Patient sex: F
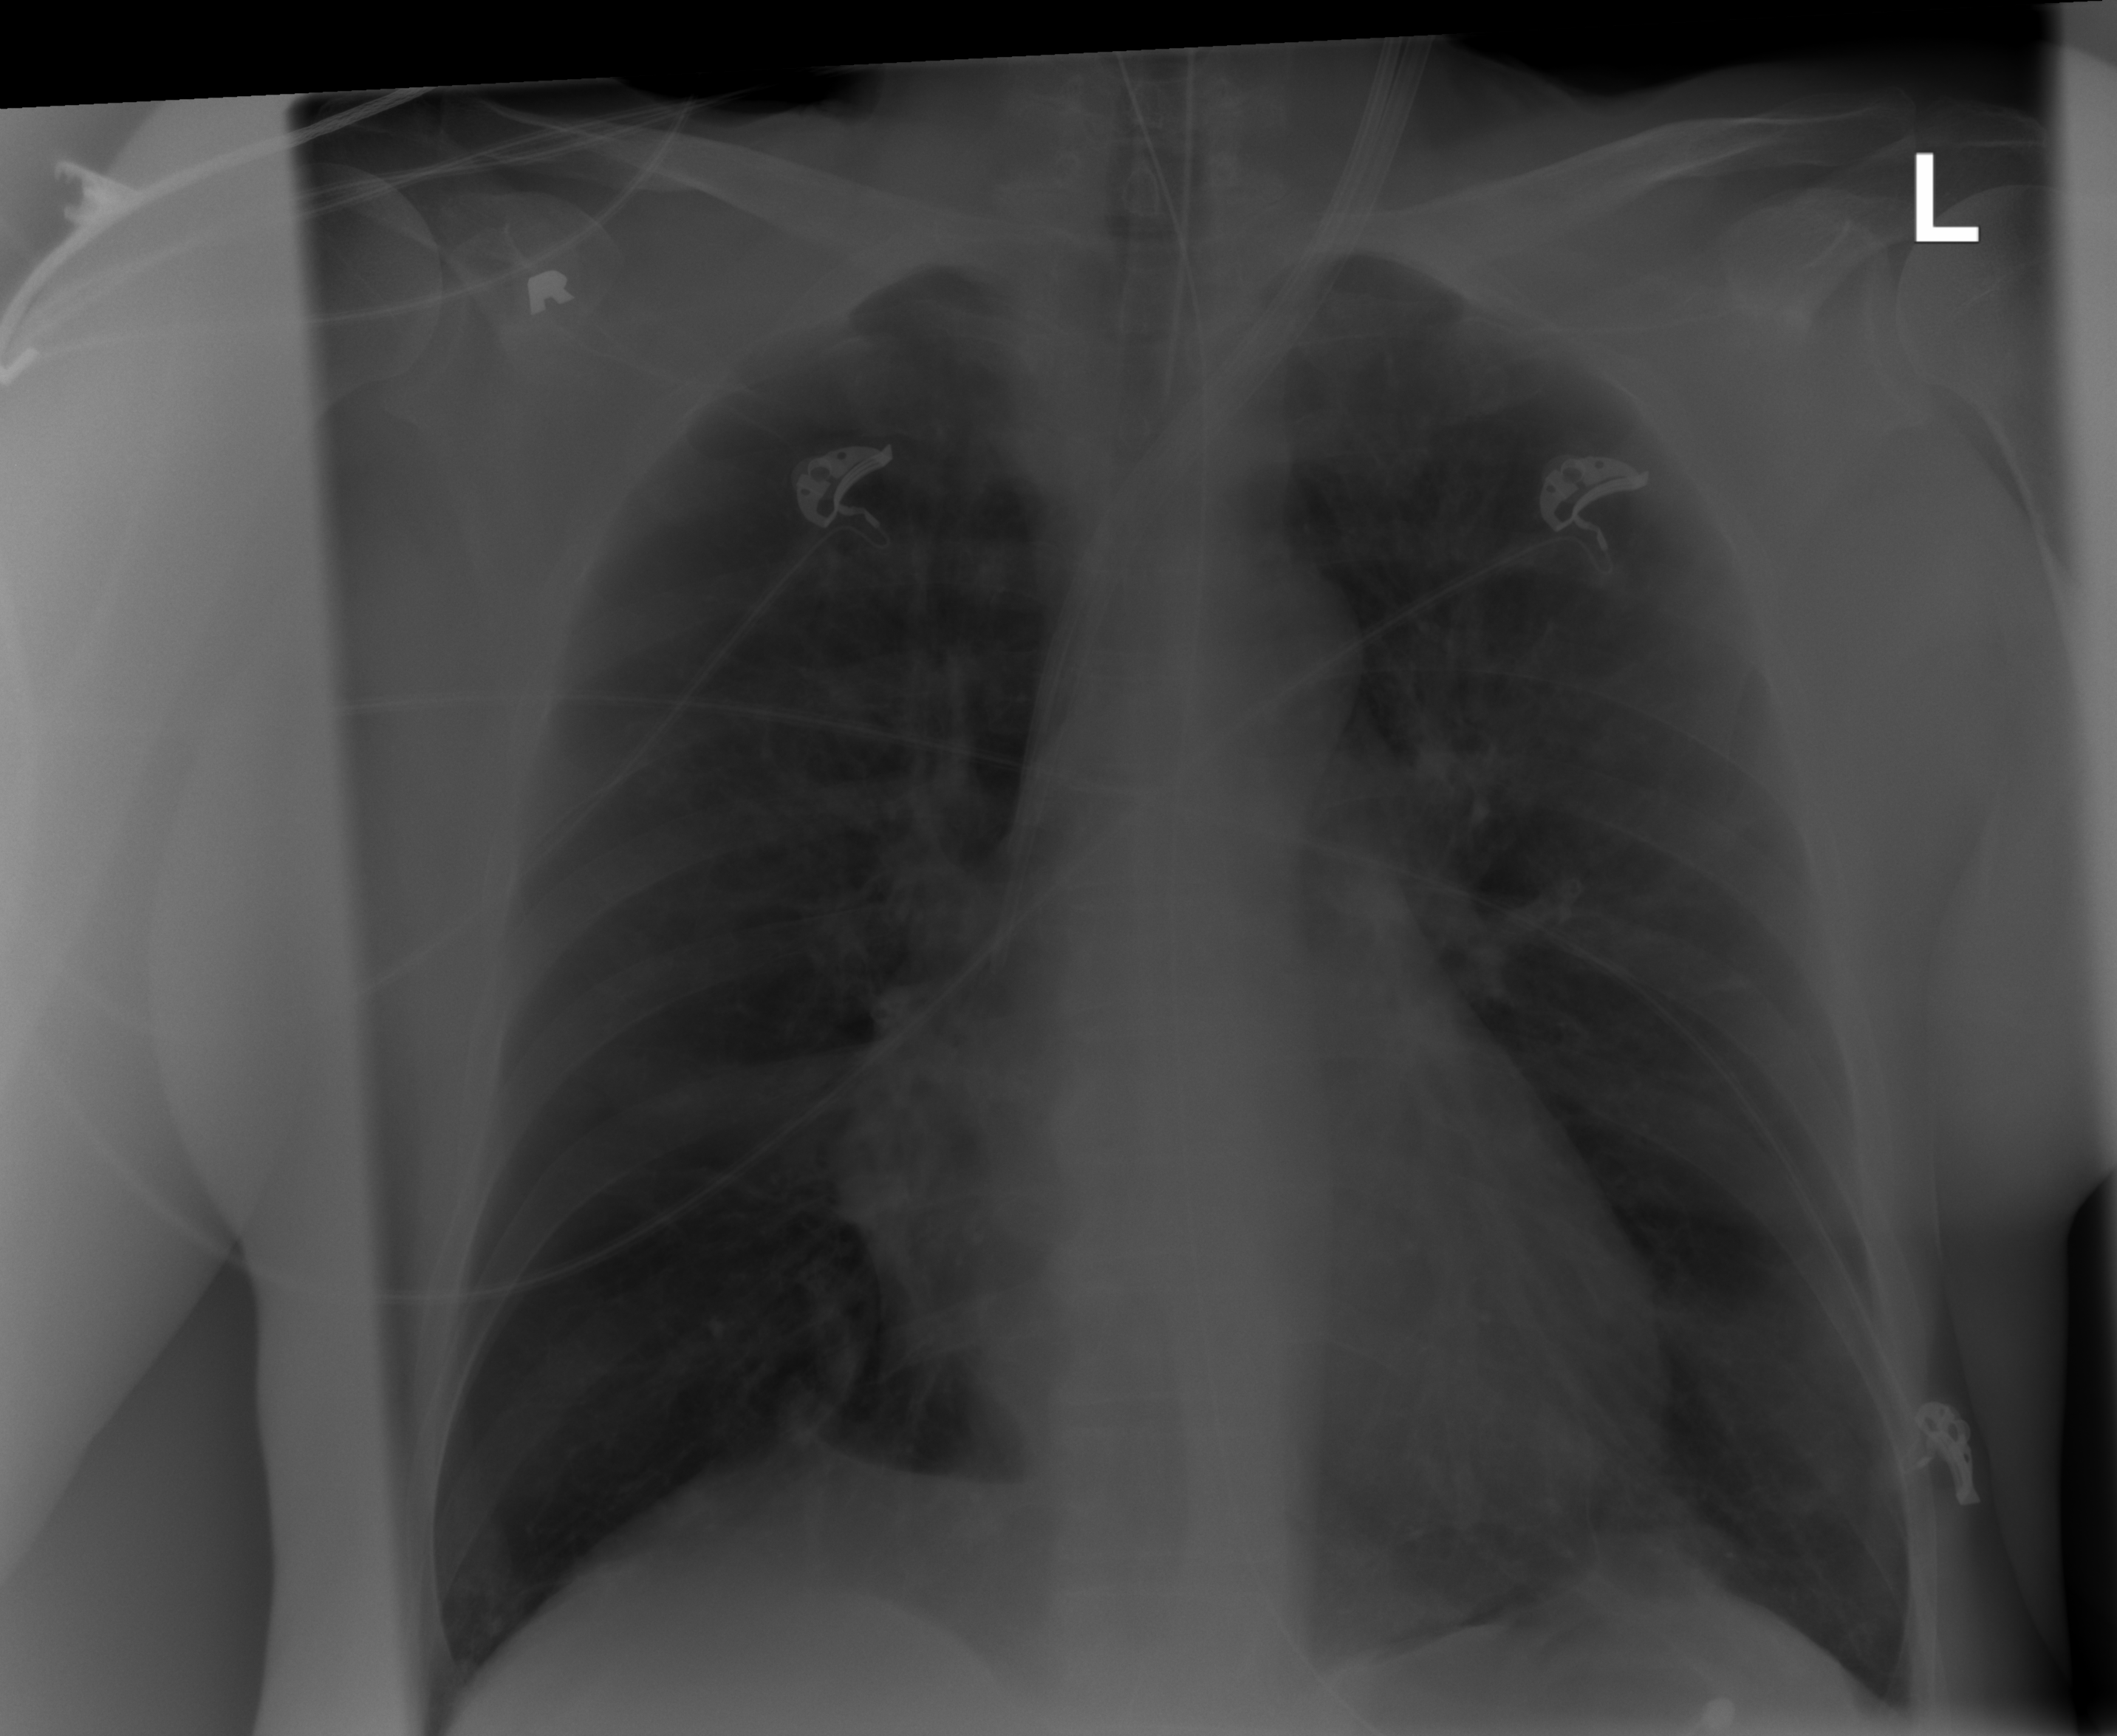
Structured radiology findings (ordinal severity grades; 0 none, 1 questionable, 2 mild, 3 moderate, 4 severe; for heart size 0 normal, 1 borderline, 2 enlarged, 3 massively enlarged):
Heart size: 0
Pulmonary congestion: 0
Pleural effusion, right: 0
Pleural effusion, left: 0
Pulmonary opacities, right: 0
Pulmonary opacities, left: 1
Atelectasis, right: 0
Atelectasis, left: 2